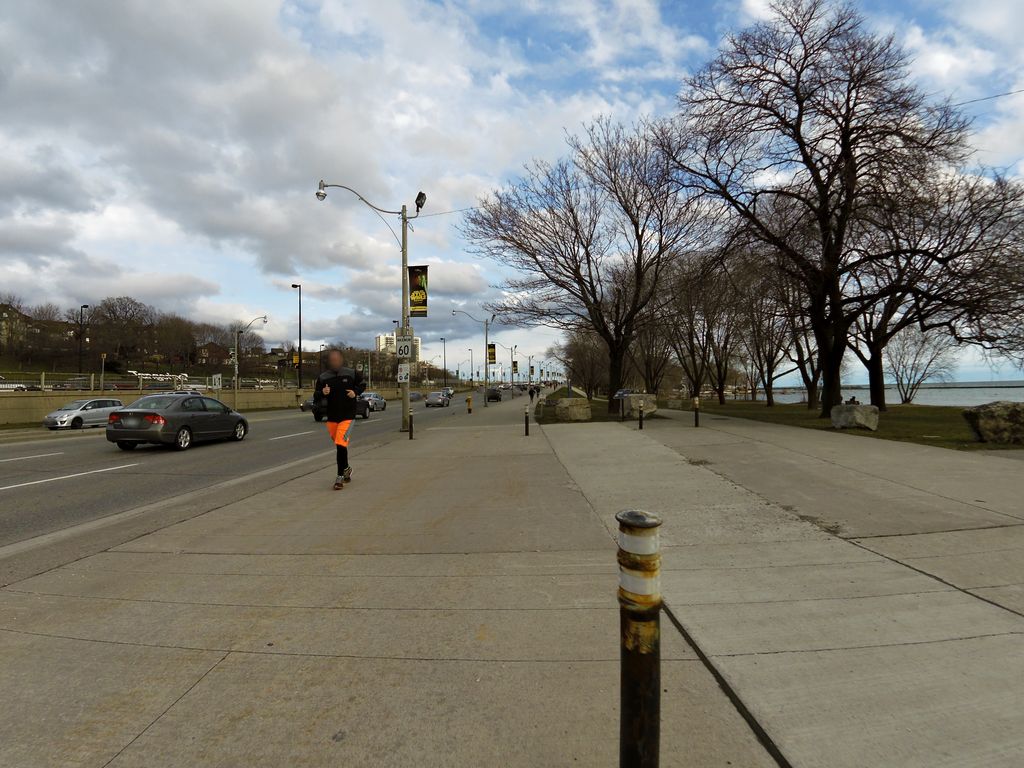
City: toronto